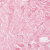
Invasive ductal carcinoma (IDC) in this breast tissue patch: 0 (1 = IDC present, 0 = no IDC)